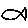
Label: fish